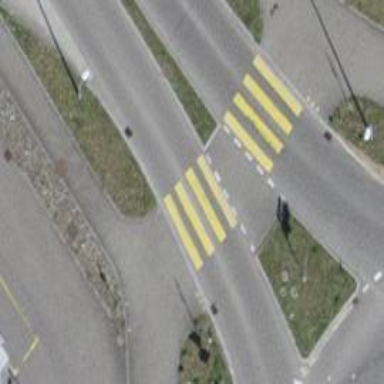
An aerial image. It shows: Uncontrolled zebra crossing with yellow markings.